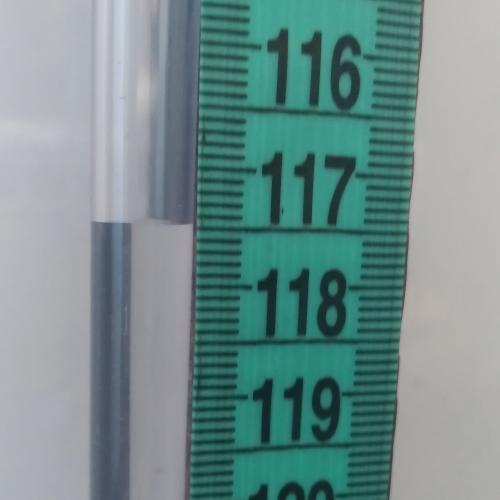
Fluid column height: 117.5 cm